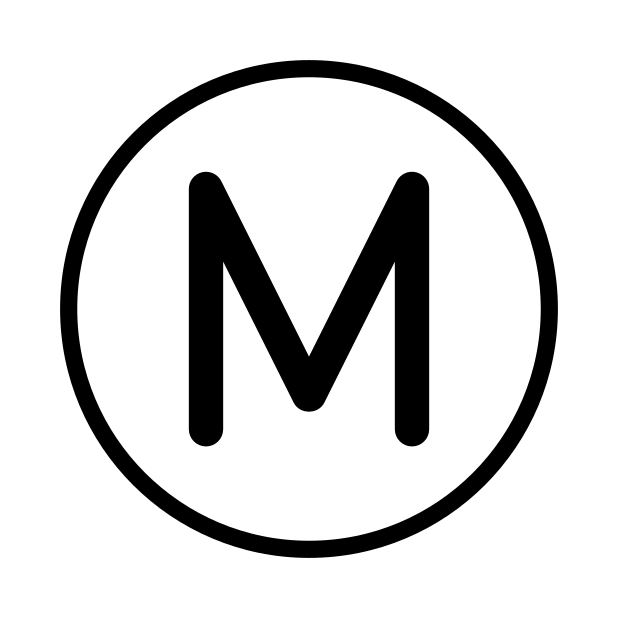
regional indicator M